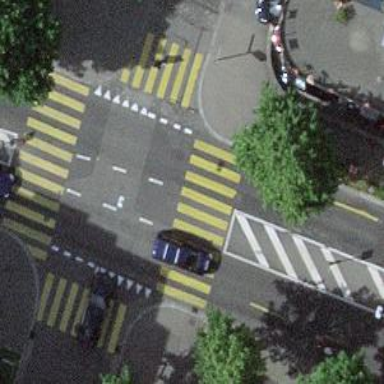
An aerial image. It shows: Secondary road with advisory cycle lane. The road surface is asphalt.